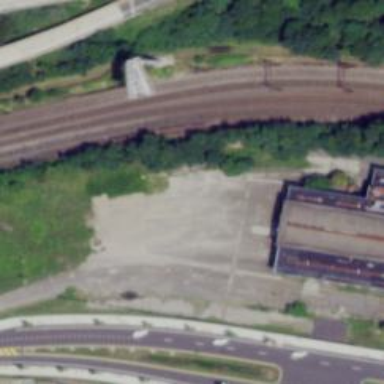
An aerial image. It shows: Disused railway spur line.